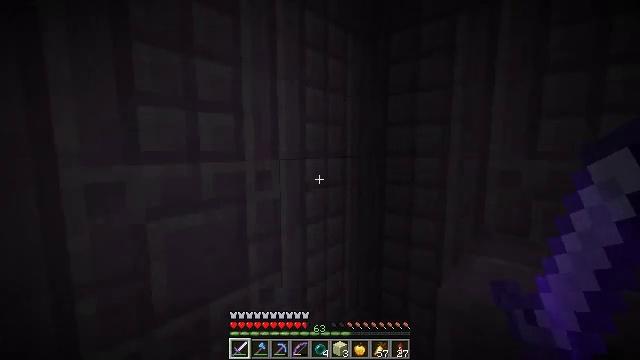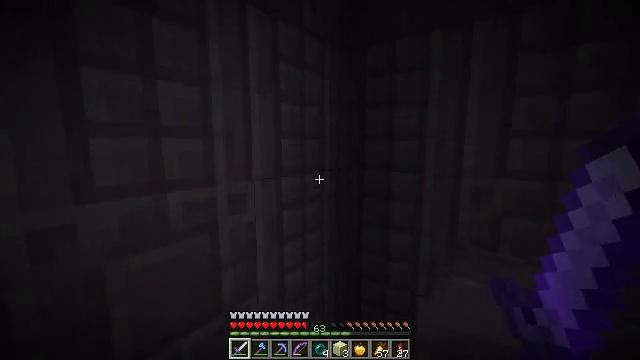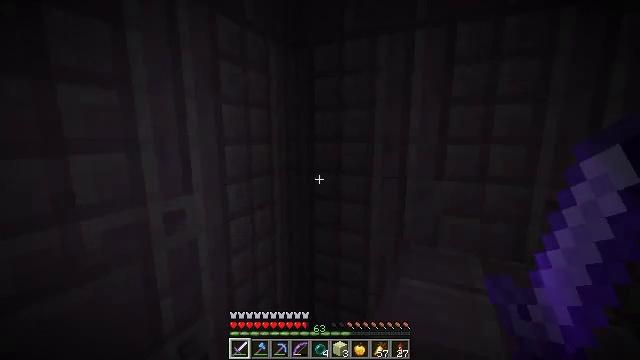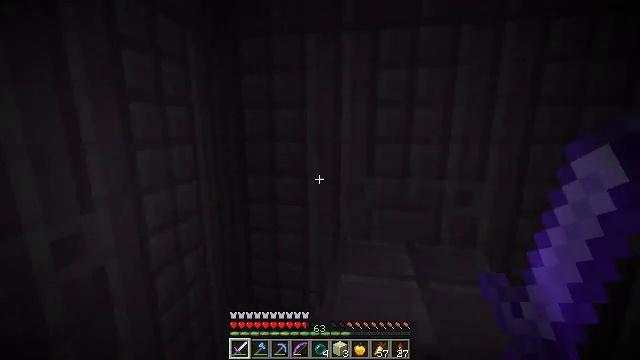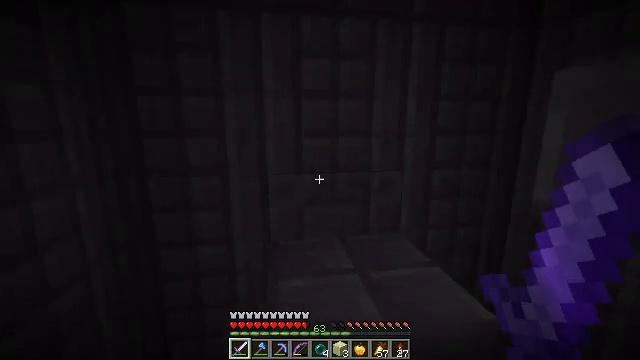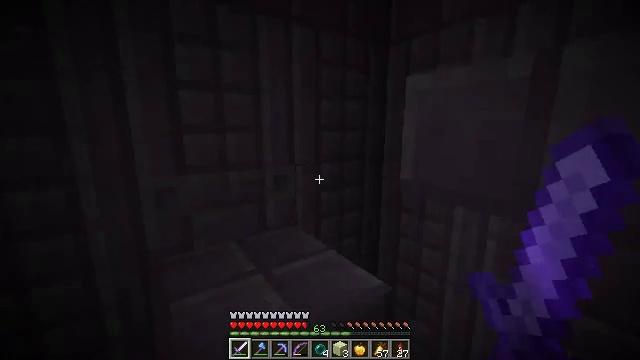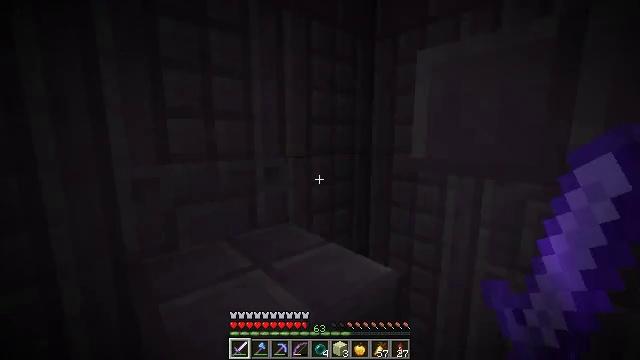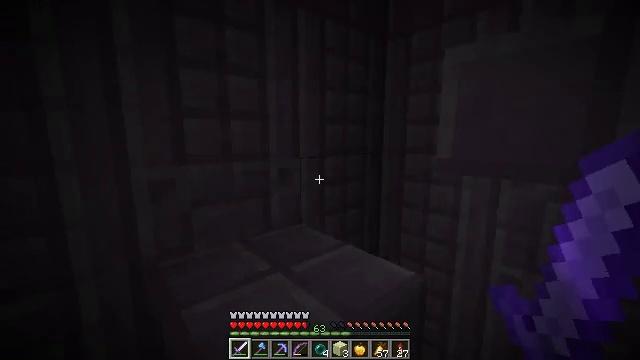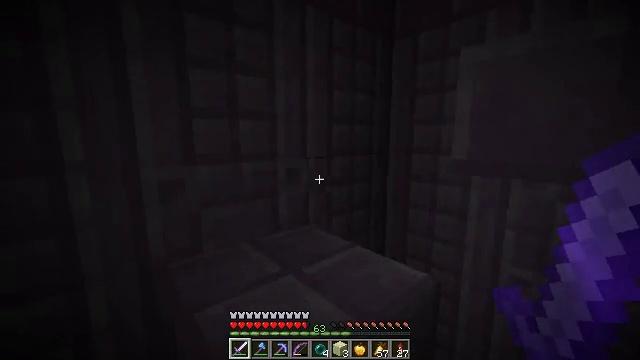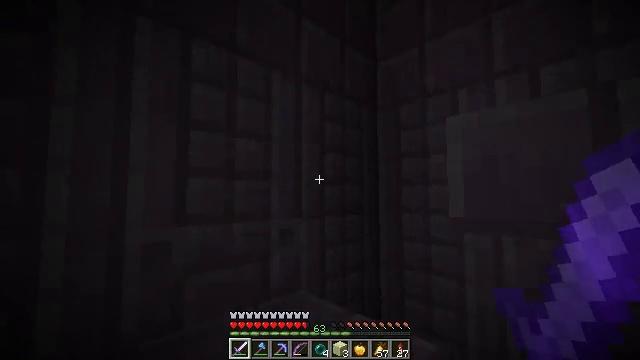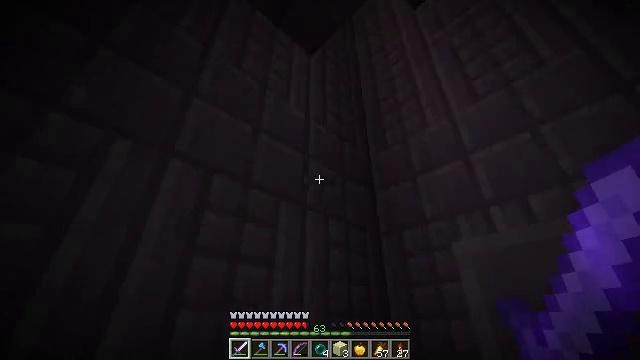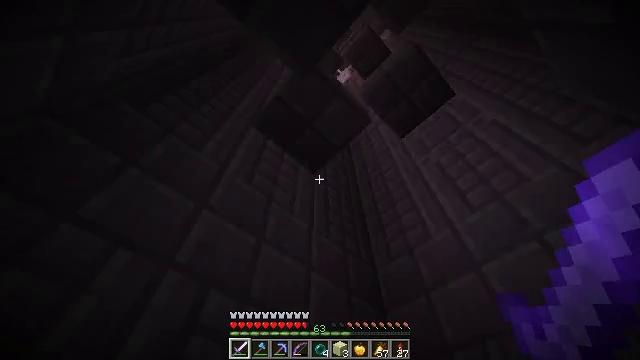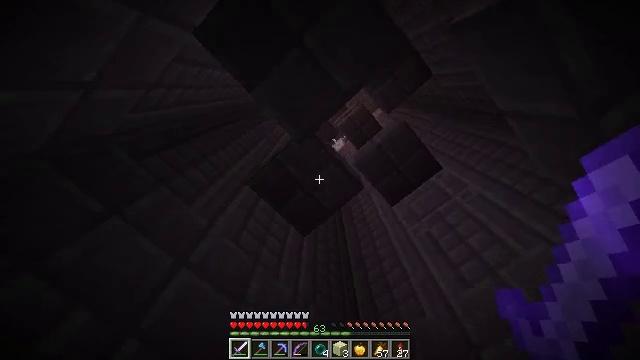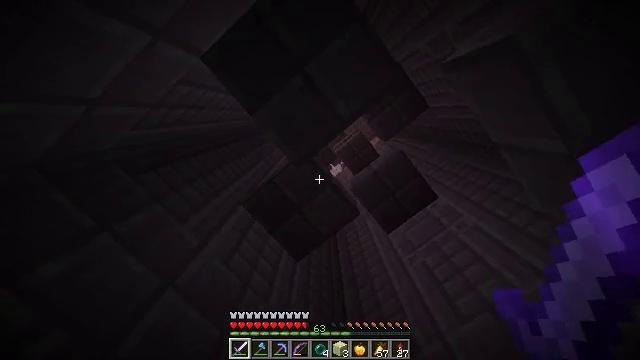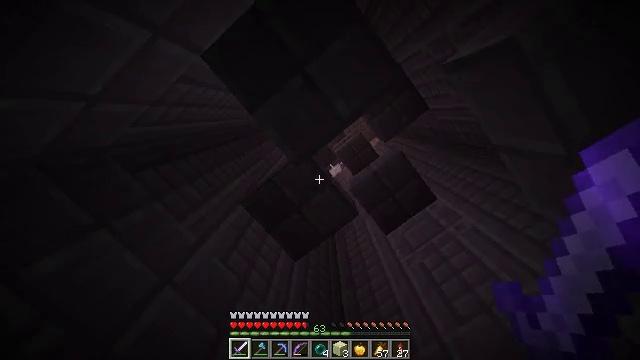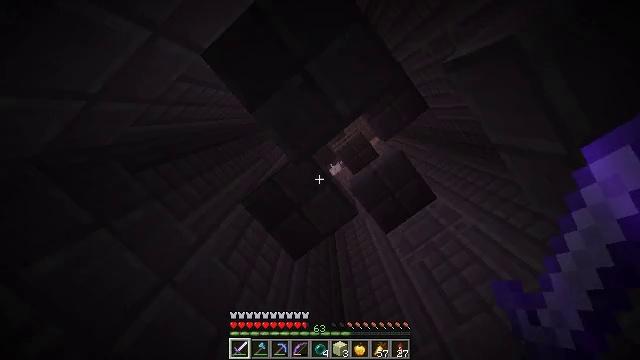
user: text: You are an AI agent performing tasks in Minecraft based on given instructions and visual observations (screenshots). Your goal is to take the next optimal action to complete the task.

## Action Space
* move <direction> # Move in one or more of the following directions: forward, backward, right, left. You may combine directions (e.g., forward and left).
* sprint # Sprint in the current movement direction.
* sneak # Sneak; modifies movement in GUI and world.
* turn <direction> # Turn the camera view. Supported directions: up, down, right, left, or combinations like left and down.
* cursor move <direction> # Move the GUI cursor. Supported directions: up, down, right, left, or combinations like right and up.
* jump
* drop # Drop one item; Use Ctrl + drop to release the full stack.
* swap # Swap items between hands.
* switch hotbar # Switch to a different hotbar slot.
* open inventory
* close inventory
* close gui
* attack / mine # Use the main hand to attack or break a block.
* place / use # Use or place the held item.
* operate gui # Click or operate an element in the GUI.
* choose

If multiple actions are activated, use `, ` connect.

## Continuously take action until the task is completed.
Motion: motion action
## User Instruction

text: Retrieve the purpur slab for building.
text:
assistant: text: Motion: move forward and move left, turn right and down, jump
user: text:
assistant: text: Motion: move forward and move left, turn right and down
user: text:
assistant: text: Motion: move forward and move left, turn right and down
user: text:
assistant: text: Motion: move forward and move left, turn right
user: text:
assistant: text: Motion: move forward and move left, turn right
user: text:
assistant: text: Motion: turn right and up
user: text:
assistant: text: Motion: no_op
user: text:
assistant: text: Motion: no_op
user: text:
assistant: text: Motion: turn right and up
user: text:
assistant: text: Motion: turn up
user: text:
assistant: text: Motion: turn up
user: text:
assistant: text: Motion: turn right and up
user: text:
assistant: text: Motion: turn right and up
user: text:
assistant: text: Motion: no_op
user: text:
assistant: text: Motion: no_op
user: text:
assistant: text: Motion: no_op
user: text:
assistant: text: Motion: no_op
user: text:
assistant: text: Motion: turn down
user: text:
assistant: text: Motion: turn left and down
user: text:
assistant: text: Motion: turn left and down
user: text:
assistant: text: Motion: turn left and down
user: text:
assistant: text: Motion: turn left and down
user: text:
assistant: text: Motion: turn down
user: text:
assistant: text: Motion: turn down
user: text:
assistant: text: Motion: move forward and move left, turn left and down
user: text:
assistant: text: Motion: move forward and move left, turn left and down, jump
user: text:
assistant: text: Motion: move forward and move left, turn left and down, jump
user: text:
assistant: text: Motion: move forward and move left, turn down, jump
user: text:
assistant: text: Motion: move forward and move left, jump
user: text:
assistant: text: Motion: move forward and move left, turn right